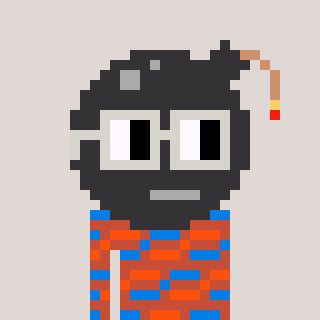
a pixel art character with square light gray glasses, a bomb-shaped head and a rust-colored body on a warm background